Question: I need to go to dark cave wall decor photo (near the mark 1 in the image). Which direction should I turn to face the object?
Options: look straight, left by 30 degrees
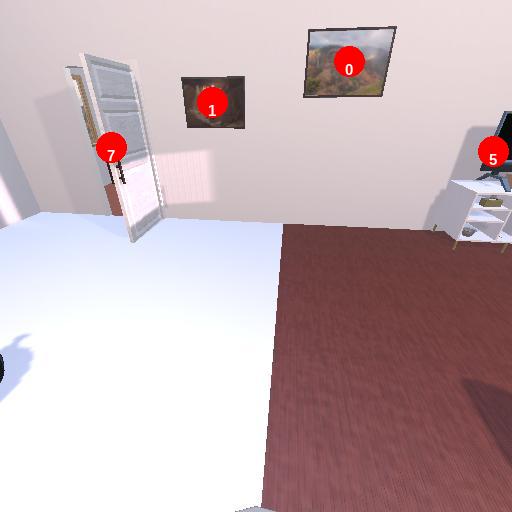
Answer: look straight